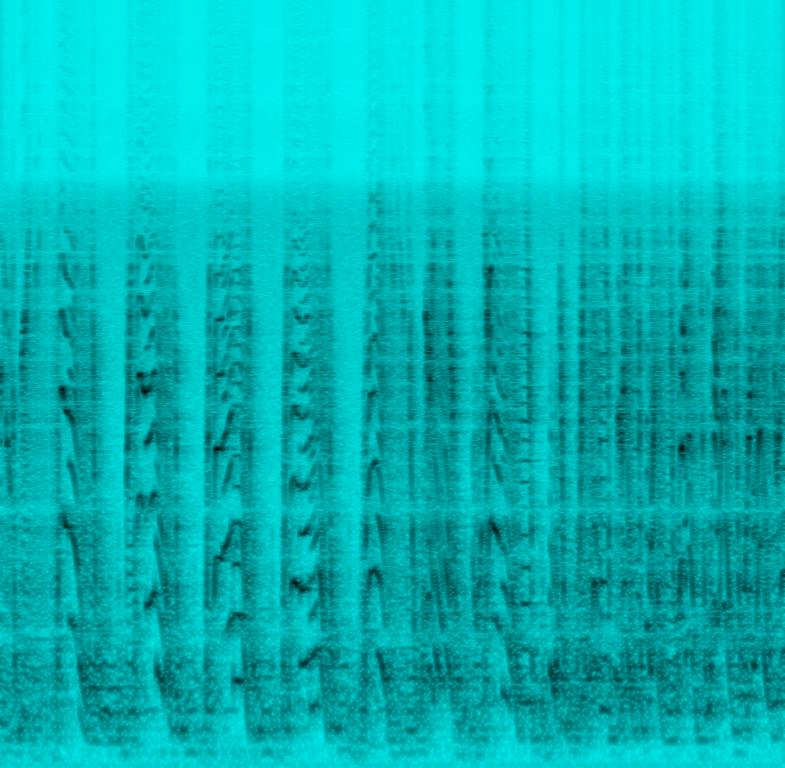
The low quality recording features an arpeggiated theremin melody being played. The recording is noisy, in mono and it sounds weird and gives off some spacey vibes.